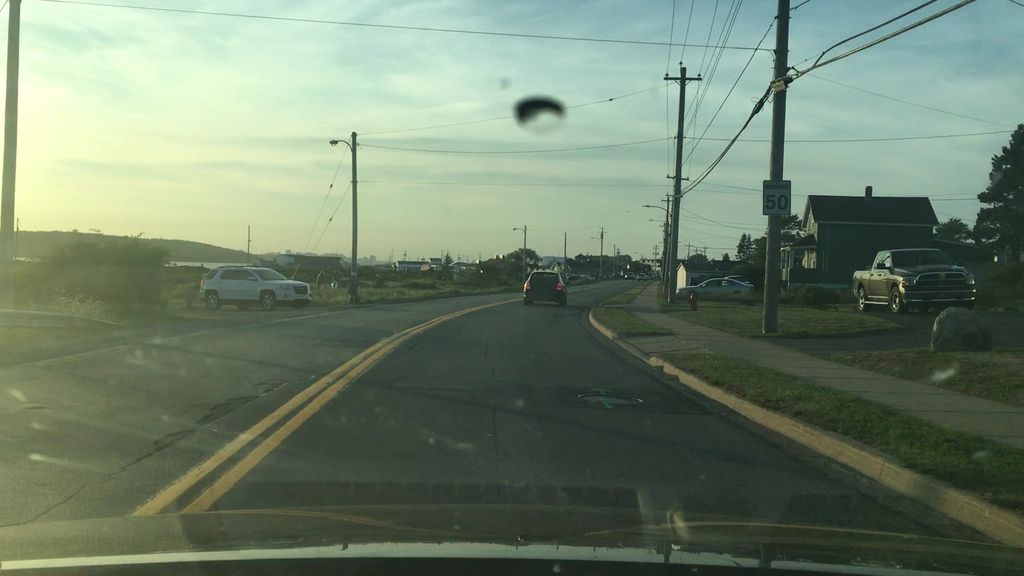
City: halifax